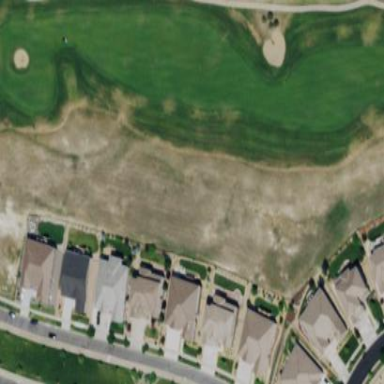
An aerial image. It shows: Rough area on grassy golf course.